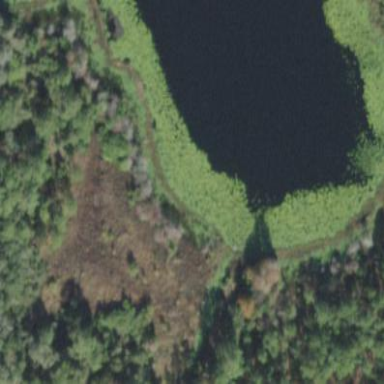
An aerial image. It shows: Swamp in wetland area.